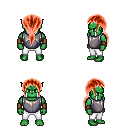
a pixel art fantasy rpg character, male body template, orc, green skin, steel chest armor, white pants, red ponytail hairstyle, leather bracers, four views (front, back, left, right), 2x2 character sprite sheet, small pixel art, hard edges, no anti-aliasing